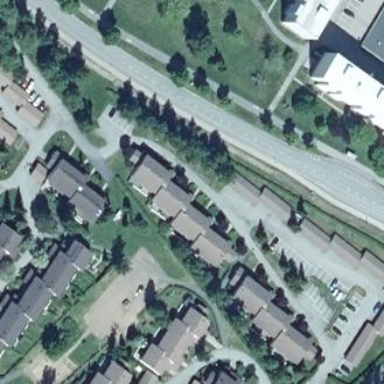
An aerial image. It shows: Terrace building.